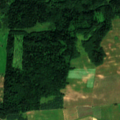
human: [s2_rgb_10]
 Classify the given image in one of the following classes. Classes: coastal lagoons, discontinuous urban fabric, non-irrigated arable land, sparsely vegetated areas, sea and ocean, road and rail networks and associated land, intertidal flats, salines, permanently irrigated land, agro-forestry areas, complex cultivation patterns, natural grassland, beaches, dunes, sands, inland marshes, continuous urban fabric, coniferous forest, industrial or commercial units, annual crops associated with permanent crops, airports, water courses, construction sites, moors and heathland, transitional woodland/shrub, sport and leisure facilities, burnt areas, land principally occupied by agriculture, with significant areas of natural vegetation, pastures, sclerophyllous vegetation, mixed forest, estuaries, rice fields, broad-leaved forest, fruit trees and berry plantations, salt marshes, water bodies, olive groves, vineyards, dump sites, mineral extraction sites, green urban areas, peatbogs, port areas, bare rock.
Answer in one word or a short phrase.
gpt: non-irrigated arable land, complex cultivation patterns, broad-leaved forest, coniferous forest, mixed forest, transitional woodland/shrub